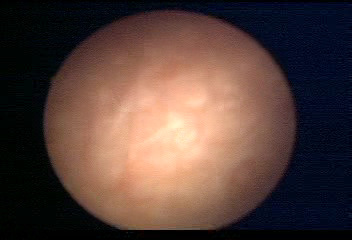
Modality: WLC
Class: Normal mucosa
Bladder cancer association: No